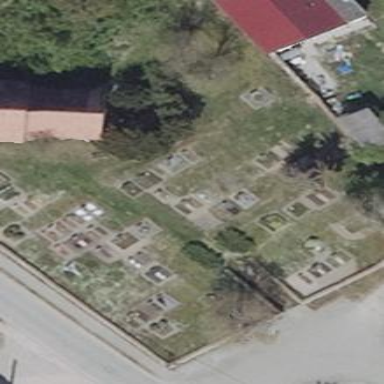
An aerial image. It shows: Cemetery.